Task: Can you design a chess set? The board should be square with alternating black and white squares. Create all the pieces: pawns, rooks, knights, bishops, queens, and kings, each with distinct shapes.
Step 1579:
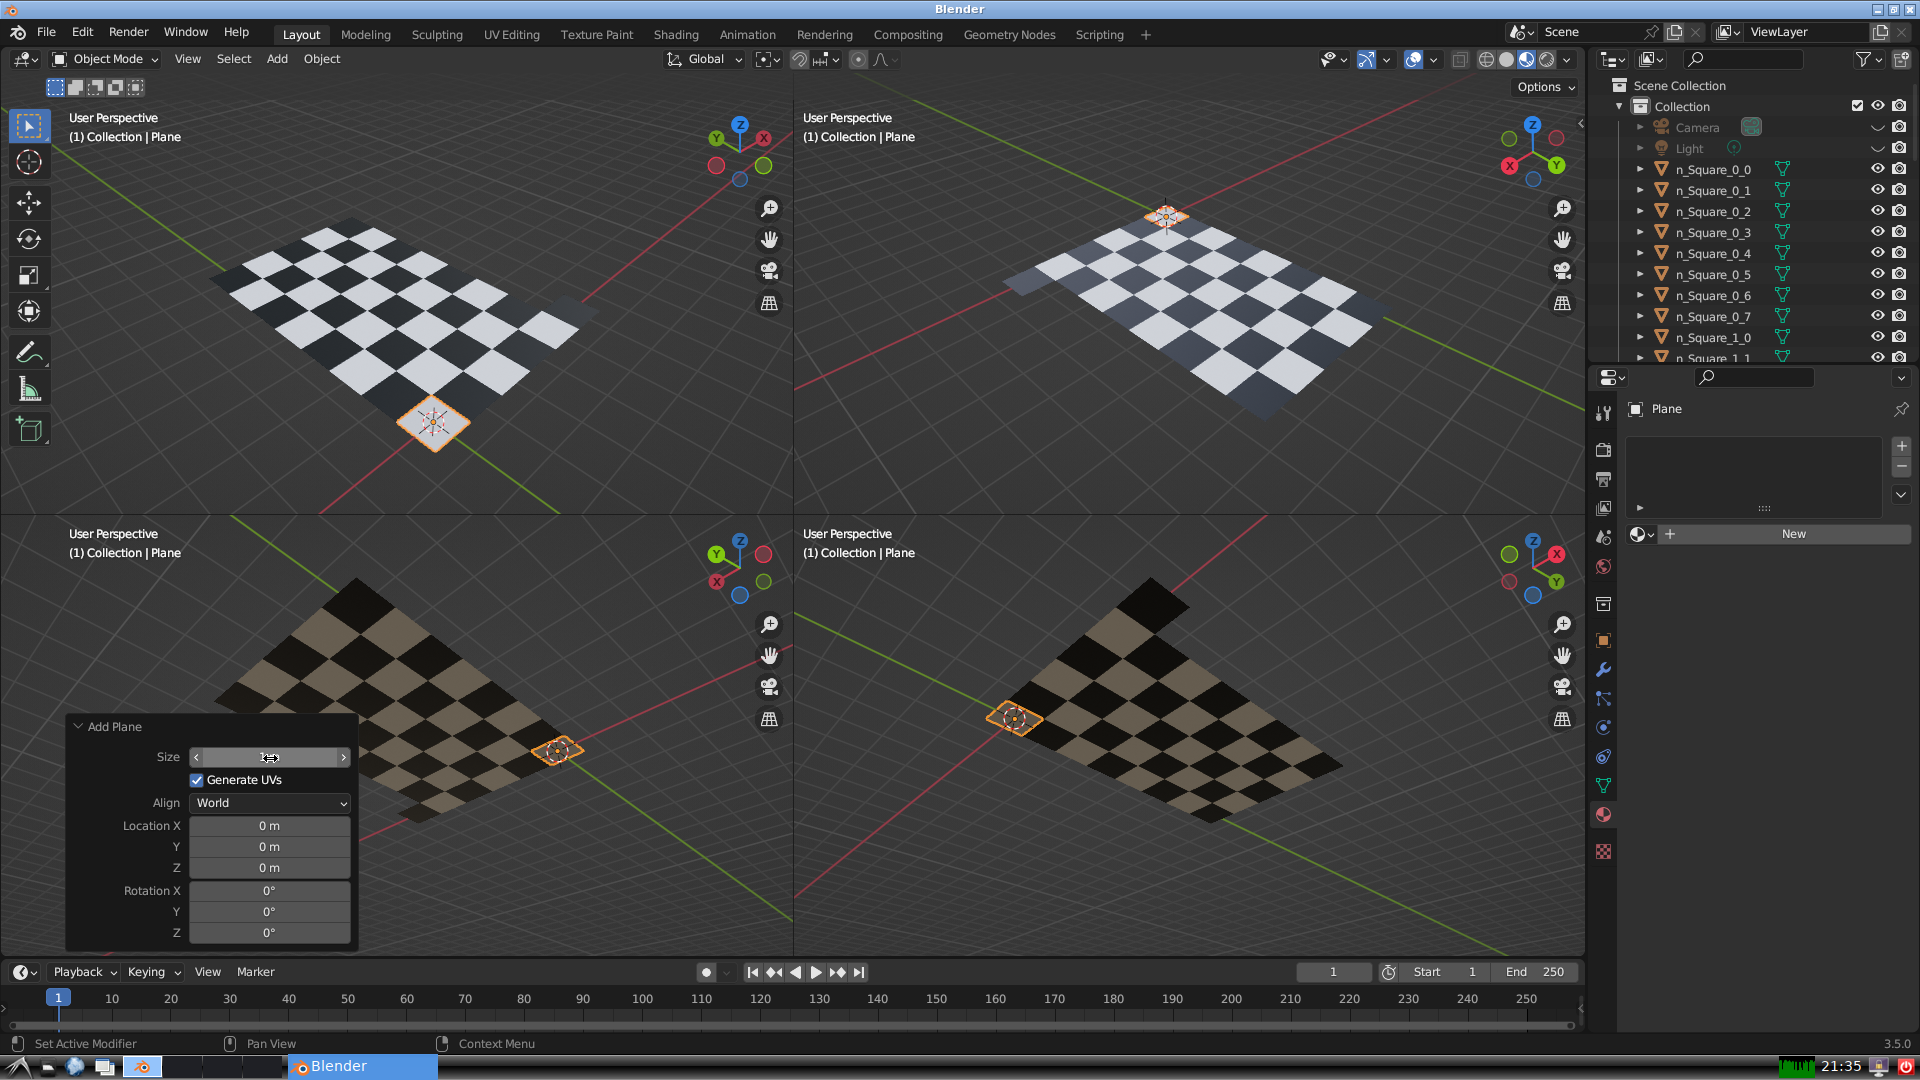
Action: {"mouse_move": [960, 540]}